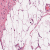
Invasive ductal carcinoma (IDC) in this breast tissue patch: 0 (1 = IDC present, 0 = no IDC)